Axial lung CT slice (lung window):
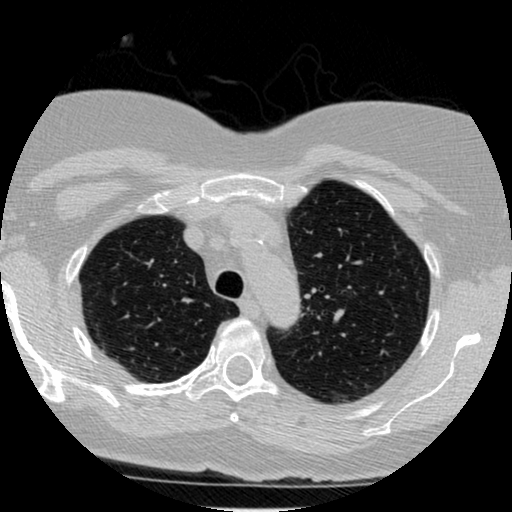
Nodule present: no